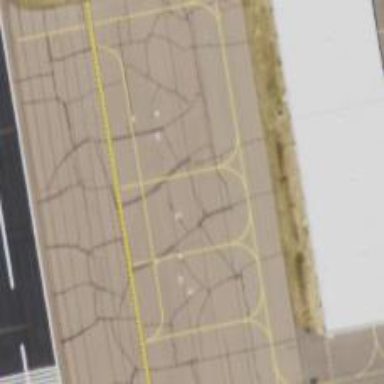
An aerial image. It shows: Image of taxiway at airport.